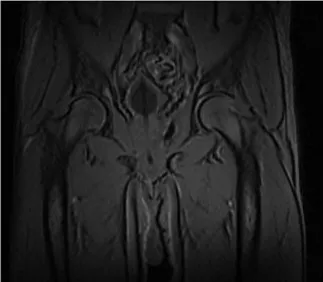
Pelvic nuclear magnetic resonance revealed a 6 x 2 x 3 cm supralevator abscess with one major inter-sphincteric fistulae from the inferior margin of this collection.
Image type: radiology (mri)